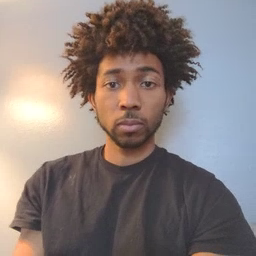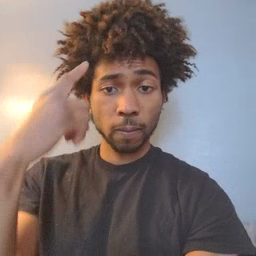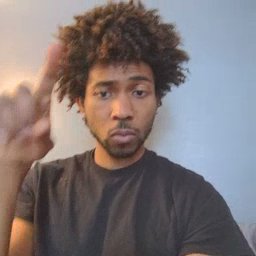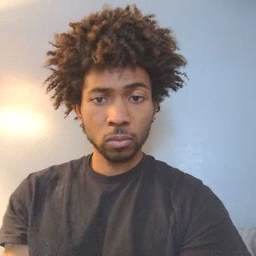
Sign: for